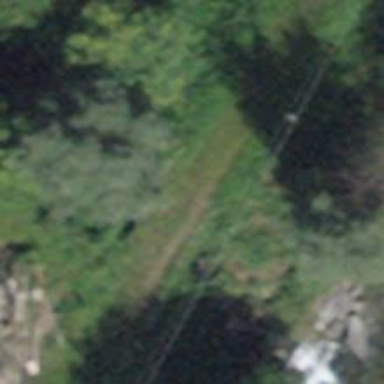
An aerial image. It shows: Abandoned railway bridge over grassy path.